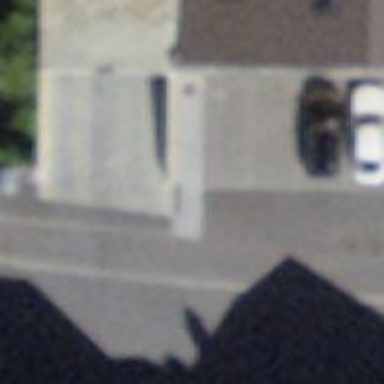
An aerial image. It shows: Motorcycle parking facility.